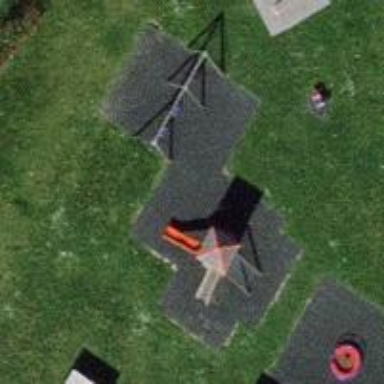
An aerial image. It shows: Playground on grassy land.